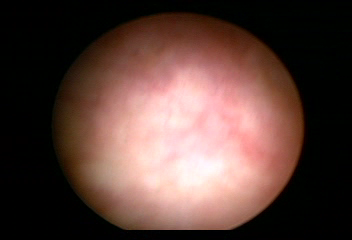
Modality: WLC
Class: Normal mucosa
Bladder cancer association: No